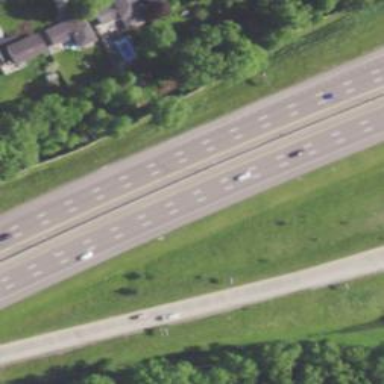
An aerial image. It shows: Motorway.